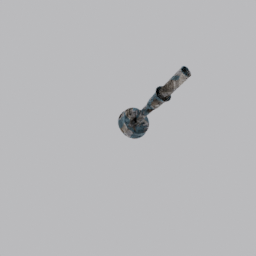
Label: decoration